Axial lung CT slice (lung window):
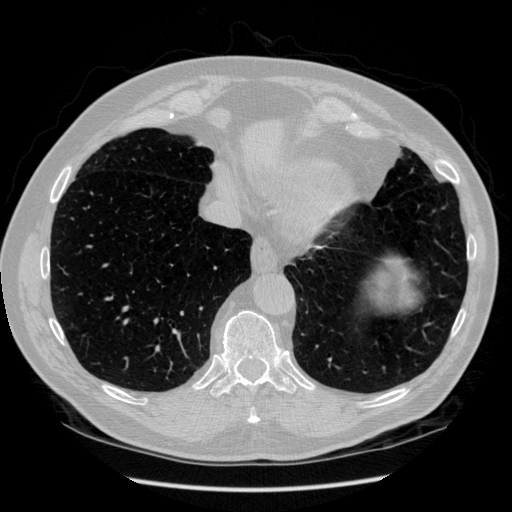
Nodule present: no